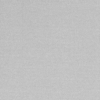
Label: dusty